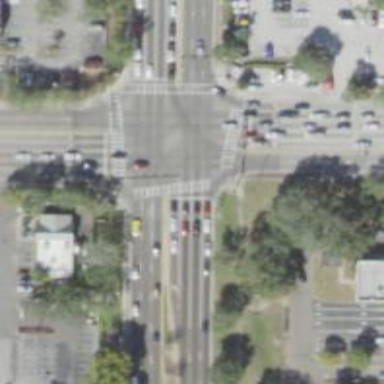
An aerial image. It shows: Marked road crossing.